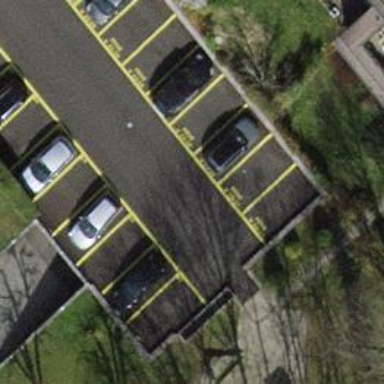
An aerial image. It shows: Parking area with surface.